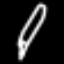
Label: pencil